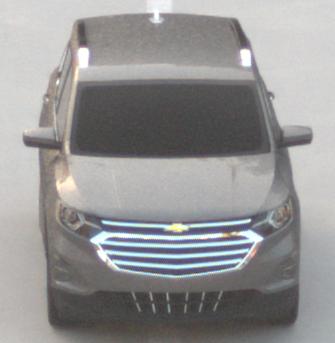
Make: Chevrolet
Model: Equinox
Detailed model: Gen. 2
Model produced from: 2015
Model produced until: 2017
Doors: 5
Color: gray
Road condition: dry road
Daytime: sunrise or sunset
Contrast: low contrast